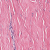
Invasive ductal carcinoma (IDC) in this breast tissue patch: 0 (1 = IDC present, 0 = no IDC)